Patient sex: M
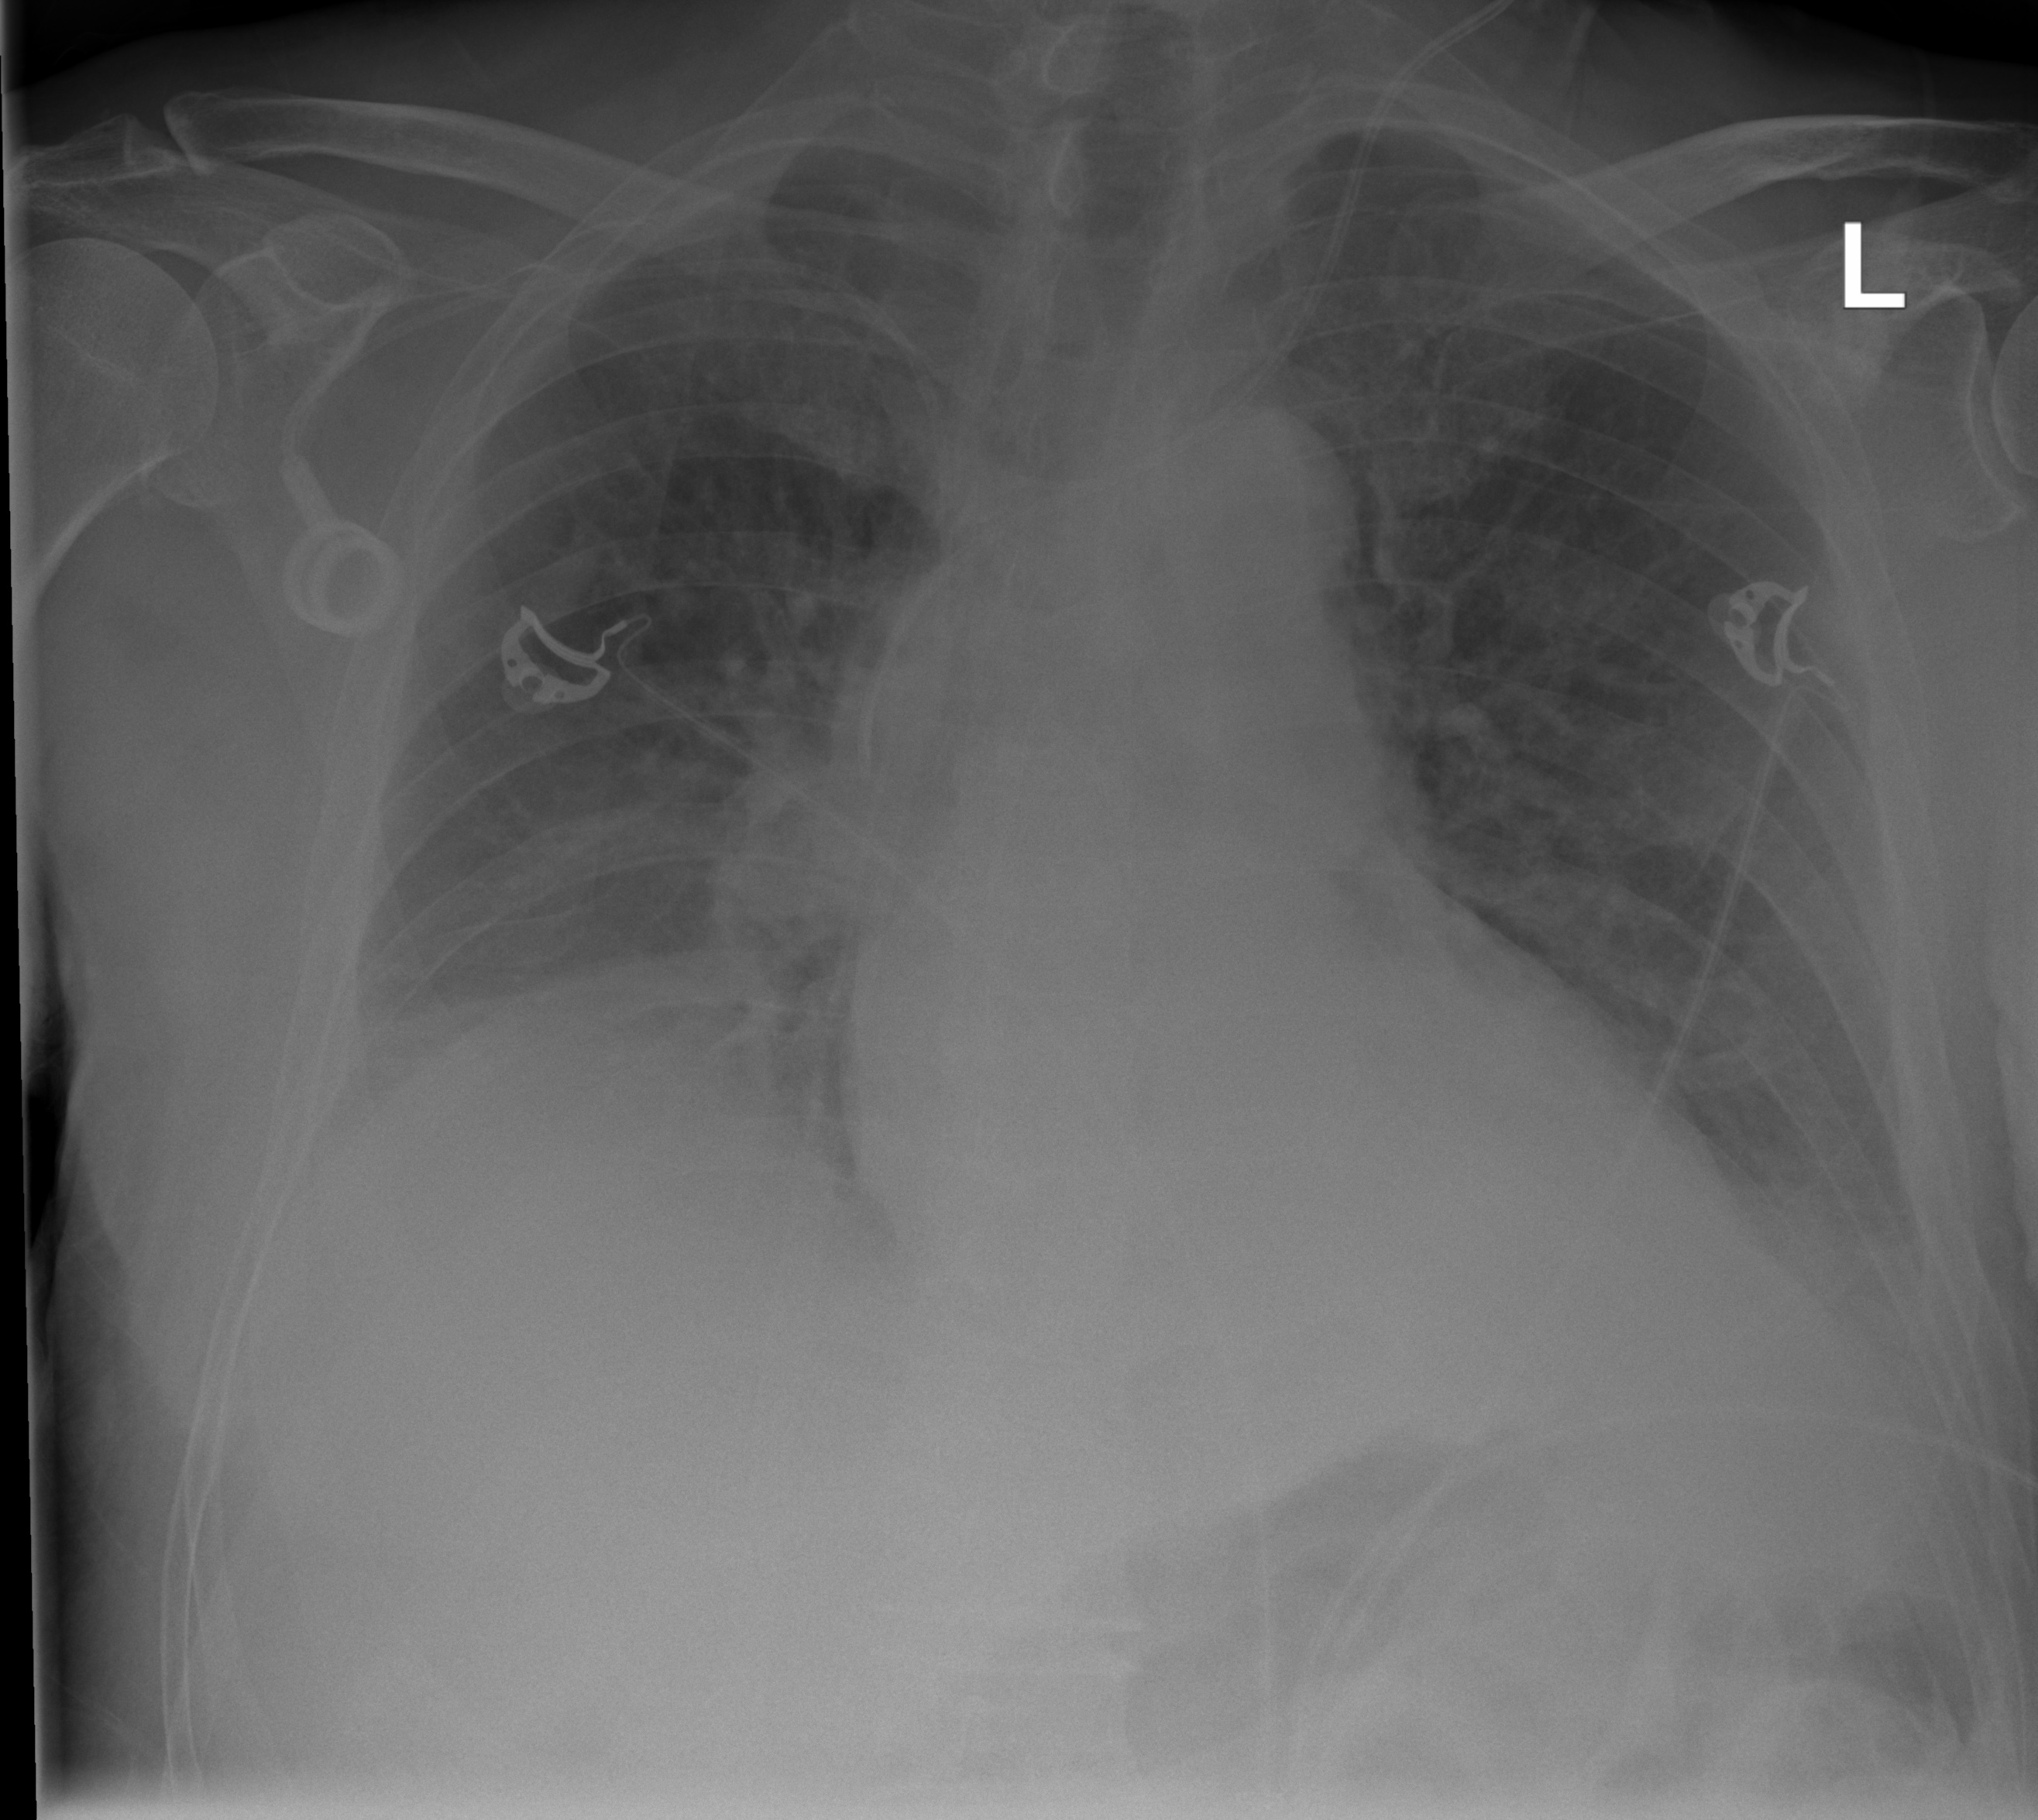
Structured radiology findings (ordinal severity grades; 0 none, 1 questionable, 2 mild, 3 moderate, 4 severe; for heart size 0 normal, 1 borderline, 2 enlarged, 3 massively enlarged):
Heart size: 1
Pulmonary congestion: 0
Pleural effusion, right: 2
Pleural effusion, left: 2
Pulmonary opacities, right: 0
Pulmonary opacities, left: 2
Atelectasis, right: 2
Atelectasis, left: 2